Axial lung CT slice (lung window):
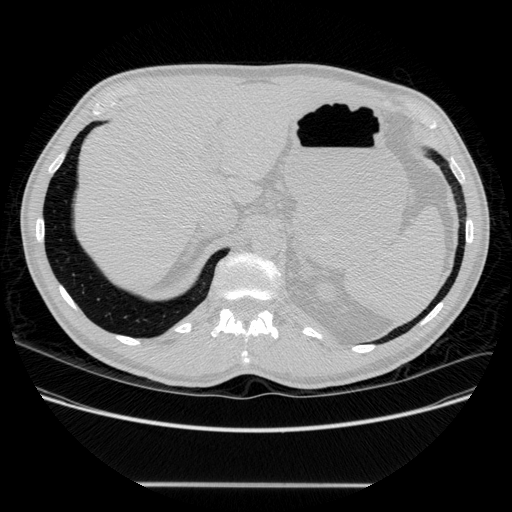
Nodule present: no